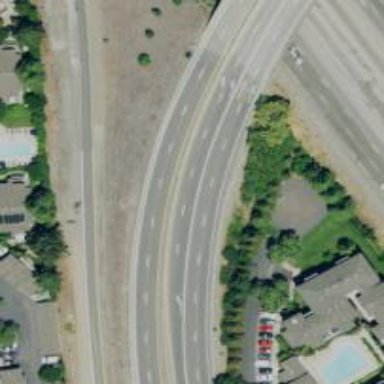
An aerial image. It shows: This image shows trunk highway that functions as expressway.